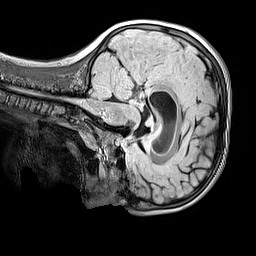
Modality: FLAIR
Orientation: sagittal
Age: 9
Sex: male
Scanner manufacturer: siemens
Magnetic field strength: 3 T
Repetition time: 5 s
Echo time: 0.388 s